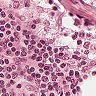
Metastatic tissue present: no